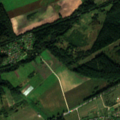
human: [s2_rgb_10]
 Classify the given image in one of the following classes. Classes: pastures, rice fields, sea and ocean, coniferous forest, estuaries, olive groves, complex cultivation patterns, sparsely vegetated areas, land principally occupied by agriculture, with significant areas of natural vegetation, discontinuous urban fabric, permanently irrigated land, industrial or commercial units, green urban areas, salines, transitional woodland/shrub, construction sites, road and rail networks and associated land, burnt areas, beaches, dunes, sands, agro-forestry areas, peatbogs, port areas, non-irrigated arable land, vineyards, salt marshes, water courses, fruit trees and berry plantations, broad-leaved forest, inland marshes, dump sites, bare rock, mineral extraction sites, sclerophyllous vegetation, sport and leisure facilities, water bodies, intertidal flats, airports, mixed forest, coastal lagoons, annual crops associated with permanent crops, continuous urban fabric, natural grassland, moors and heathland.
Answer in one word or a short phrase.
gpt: non-irrigated arable land, pastures, complex cultivation patterns, land principally occupied by agriculture, with significant areas of natural vegetation, coniferous forest, mixed forest, transitional woodland/shrub